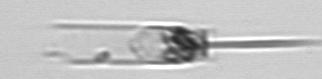
Label: Ditylum_brightwellii